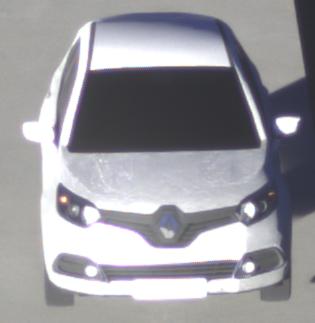
Make: Renault
Model: Captur ENERGY TCe 90
Detailed model: Captur (I)
Model produced from: 2013/06
Model produced until: 2015/05
Doors: 5
Color: white
Road condition: dry road
Daytime: sunrise or sunset
Contrast: high contrast